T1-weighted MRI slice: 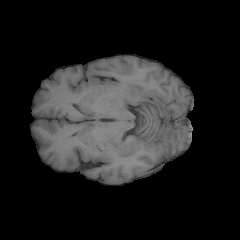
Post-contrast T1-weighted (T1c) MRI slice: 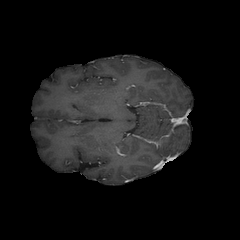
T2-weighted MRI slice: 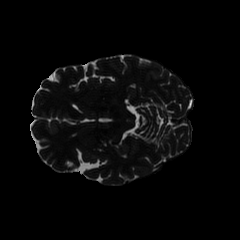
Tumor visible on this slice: yes